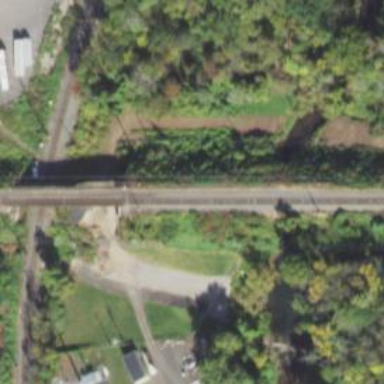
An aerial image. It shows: Bridge over railway line.